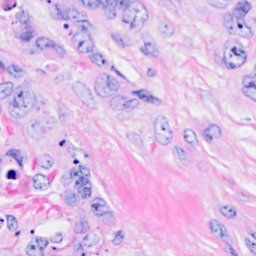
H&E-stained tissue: Breast